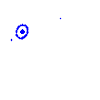
Particle: pion